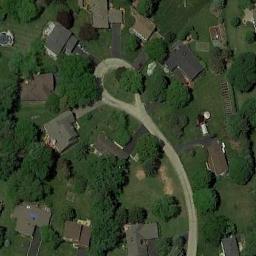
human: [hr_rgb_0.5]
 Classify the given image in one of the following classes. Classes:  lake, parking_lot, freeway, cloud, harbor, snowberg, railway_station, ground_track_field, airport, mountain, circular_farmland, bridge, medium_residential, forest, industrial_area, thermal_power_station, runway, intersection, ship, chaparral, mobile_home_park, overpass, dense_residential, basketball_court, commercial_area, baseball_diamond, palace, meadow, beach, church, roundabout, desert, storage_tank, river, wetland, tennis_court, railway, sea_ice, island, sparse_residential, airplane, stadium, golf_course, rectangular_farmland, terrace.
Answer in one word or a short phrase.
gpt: medium_residential